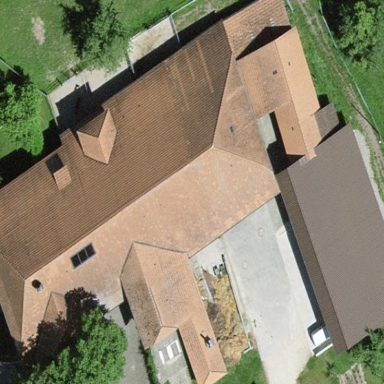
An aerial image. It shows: Farm building.